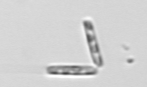
Label: Thalassionema